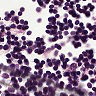
Metastatic tissue present: no